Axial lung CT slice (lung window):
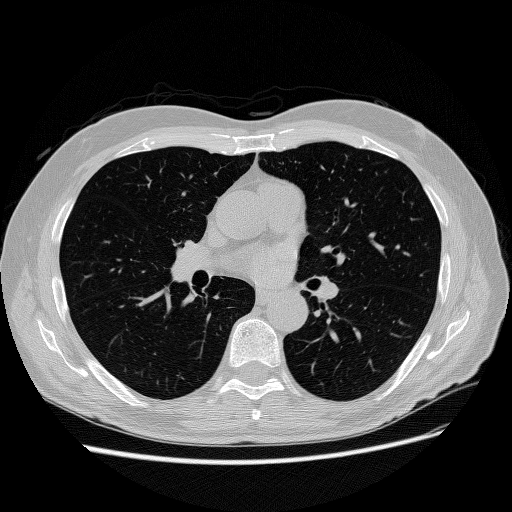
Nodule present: no